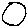
Label: circle